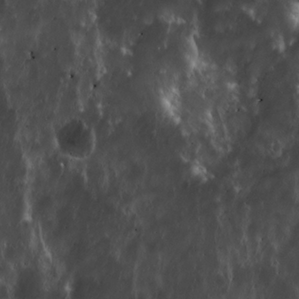
Label: non_frost